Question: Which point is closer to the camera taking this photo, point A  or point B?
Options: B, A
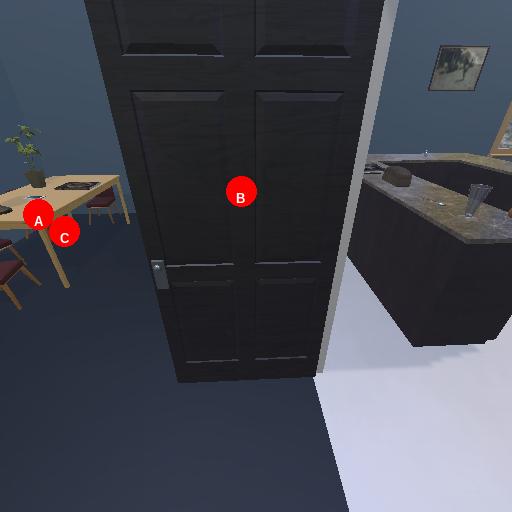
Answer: B